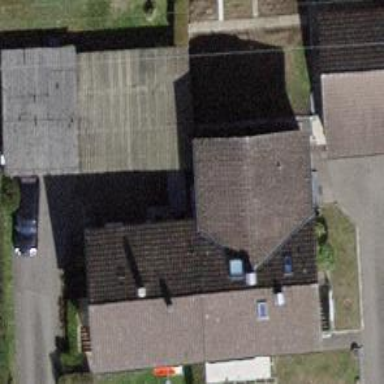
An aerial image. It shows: Group of garages.